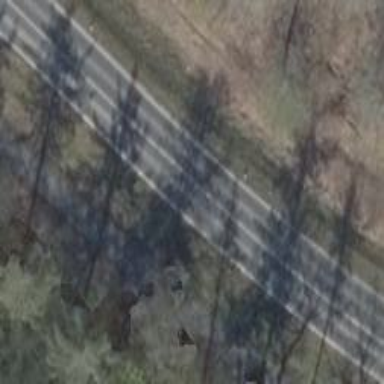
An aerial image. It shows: Secondary road with asphalt surface.